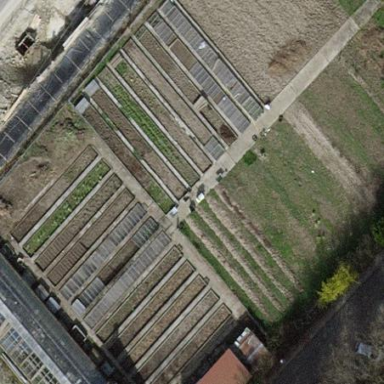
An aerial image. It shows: Area designated for allotments.